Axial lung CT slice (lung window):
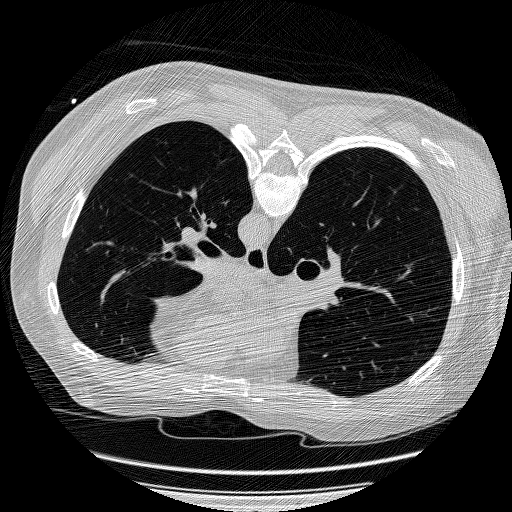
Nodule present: no